Brain MRI, t1w sequence, axial 2D slice.
Patient: age 32, sex F, weight 95 kg, height 1.95 m
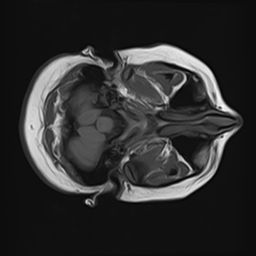